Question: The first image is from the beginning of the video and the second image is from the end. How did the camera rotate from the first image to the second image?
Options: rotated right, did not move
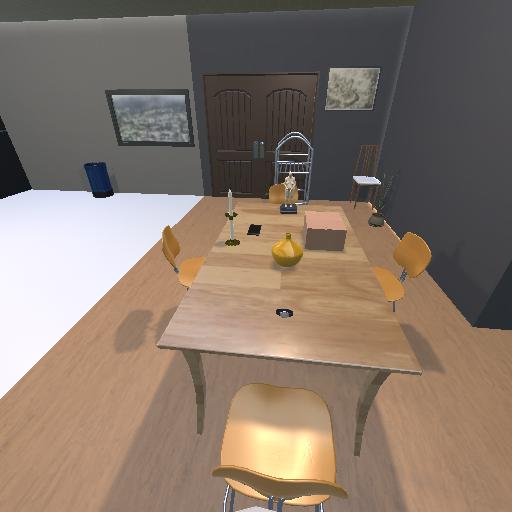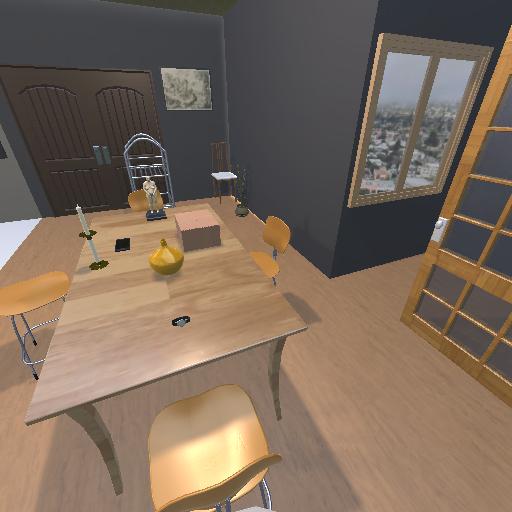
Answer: rotated right